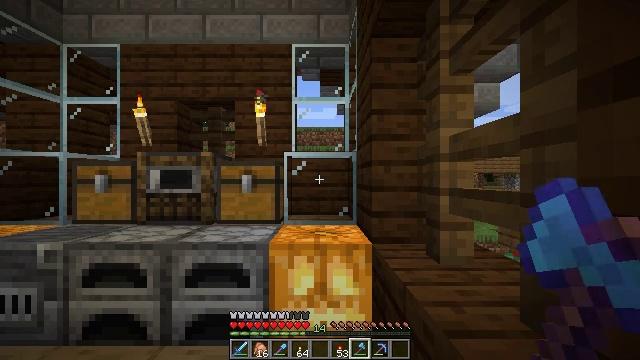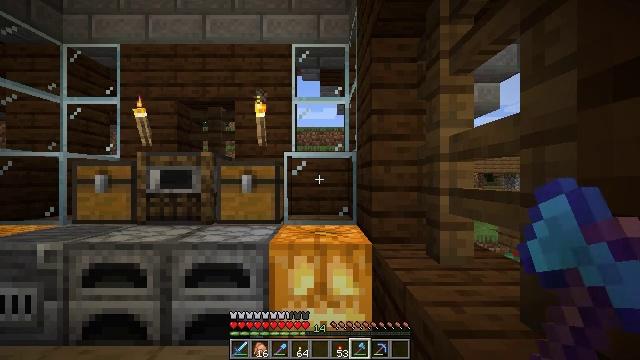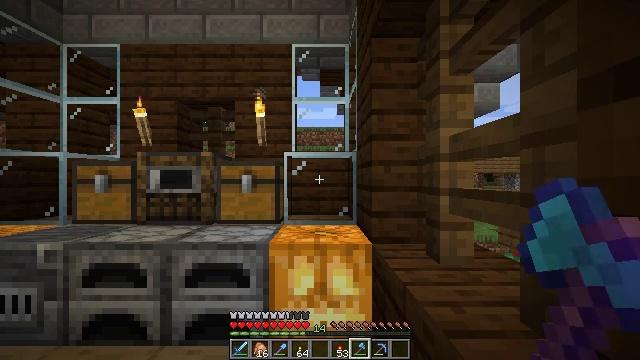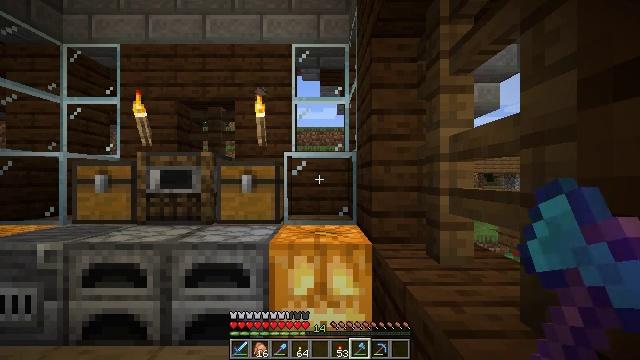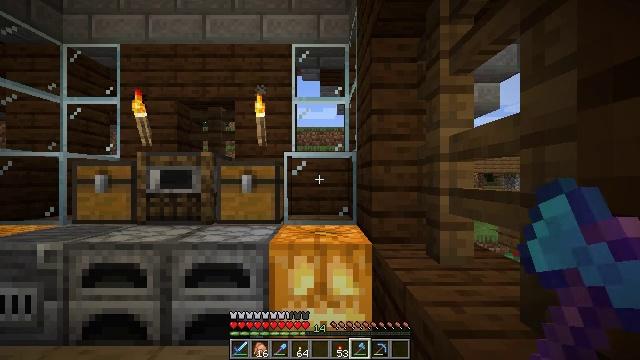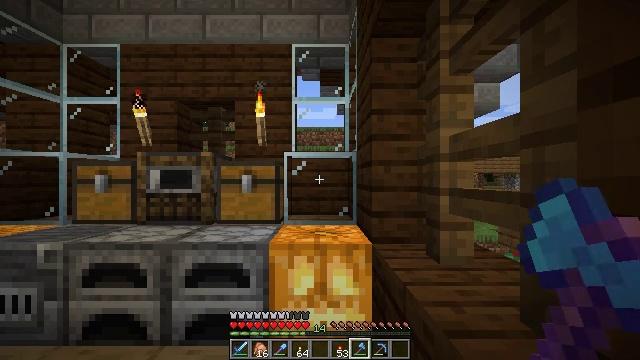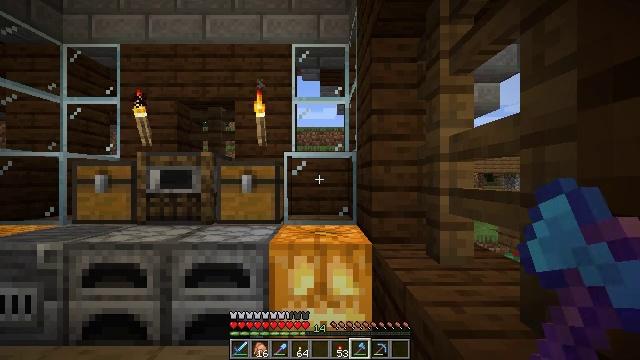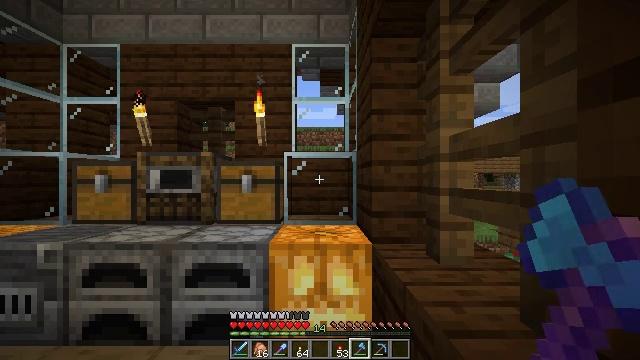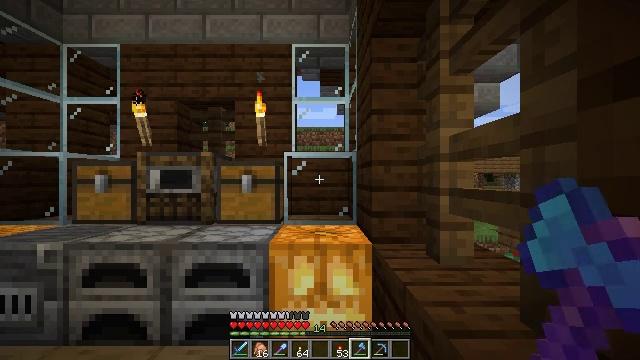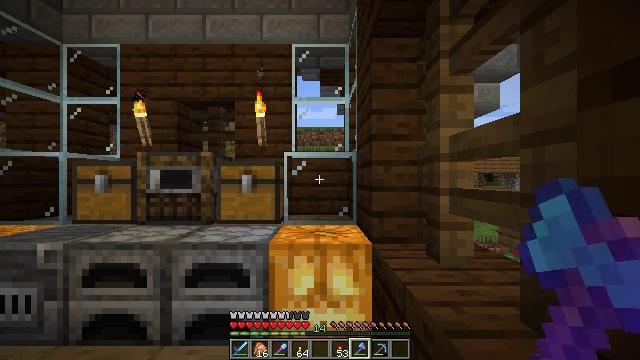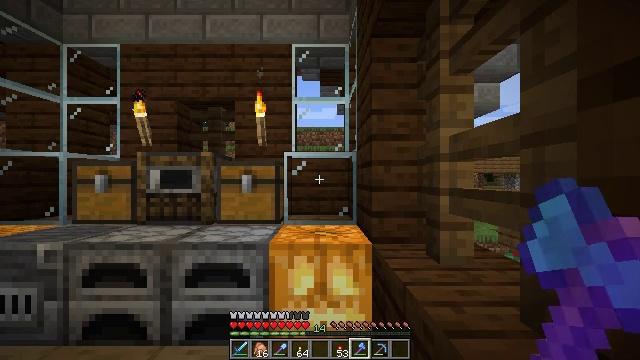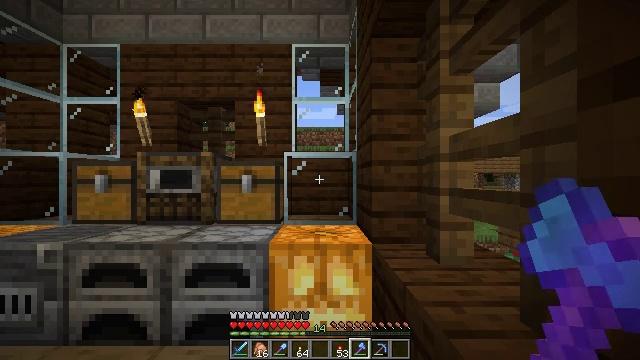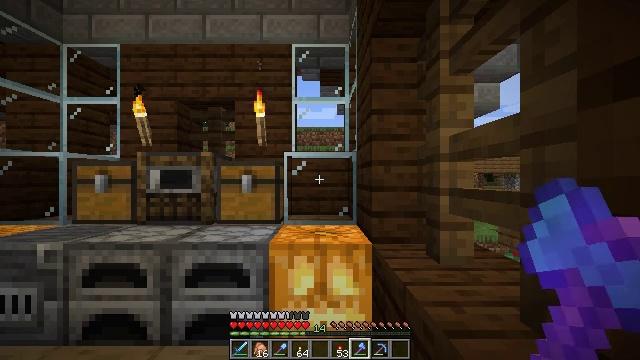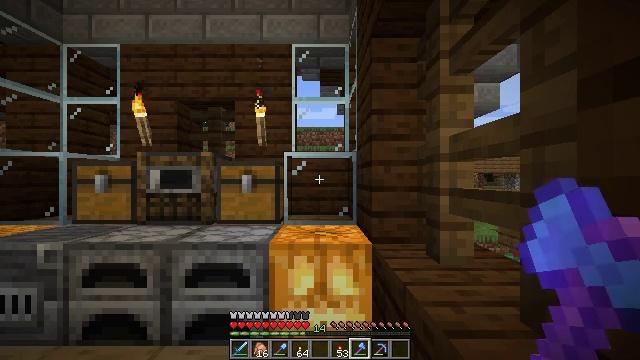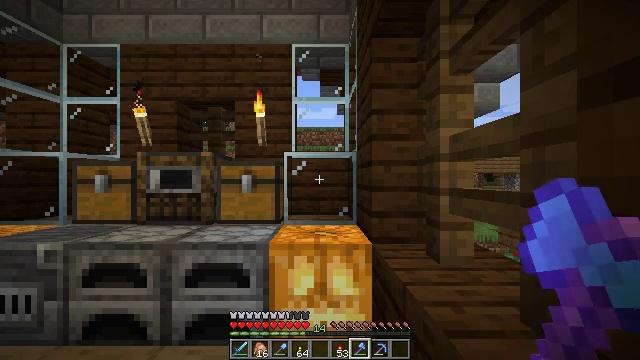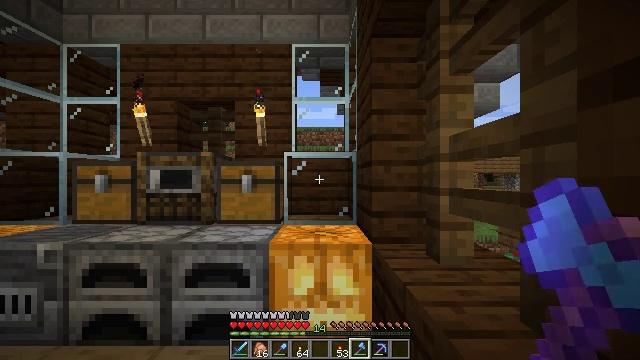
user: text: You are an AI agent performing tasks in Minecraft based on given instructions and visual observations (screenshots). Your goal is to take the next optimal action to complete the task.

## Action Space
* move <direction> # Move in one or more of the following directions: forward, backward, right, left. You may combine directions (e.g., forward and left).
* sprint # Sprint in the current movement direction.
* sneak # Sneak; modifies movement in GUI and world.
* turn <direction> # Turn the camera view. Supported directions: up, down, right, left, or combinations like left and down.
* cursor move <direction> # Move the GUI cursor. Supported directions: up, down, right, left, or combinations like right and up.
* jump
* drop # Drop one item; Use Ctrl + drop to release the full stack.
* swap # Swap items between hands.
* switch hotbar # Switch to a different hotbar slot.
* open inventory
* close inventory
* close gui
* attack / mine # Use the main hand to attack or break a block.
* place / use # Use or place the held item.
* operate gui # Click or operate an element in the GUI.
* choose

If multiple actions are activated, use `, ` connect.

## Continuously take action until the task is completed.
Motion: motion action
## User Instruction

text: Create a brown bed in the crafting grid.
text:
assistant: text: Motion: no_op
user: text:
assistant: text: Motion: no_op
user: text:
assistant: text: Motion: no_op
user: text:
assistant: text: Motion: no_op
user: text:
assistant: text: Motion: no_op
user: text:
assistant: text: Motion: no_op
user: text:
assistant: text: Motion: no_op
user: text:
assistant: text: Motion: no_op
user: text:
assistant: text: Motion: no_op
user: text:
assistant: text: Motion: no_op
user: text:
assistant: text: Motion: no_op
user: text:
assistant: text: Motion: no_op
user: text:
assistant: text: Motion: no_op
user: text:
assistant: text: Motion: no_op
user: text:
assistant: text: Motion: no_op
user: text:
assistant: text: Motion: no_op
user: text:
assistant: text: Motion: no_op
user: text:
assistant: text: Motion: no_op
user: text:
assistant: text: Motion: no_op
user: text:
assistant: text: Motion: no_op
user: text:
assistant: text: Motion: no_op
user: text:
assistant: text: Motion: no_op
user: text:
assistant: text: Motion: no_op
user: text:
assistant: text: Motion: no_op
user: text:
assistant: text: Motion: no_op
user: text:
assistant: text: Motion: no_op
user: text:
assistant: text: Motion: no_op
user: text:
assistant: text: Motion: no_op
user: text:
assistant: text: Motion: no_op
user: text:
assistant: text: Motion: no_op